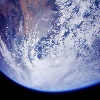
Label: cloud